Question: I want to arrange blocks of equal sizes into a rectangular area like follows

So the input should be number of blocks and the output should be (n1, n2, n3...) where n1 is the number of blocks in row 1 and so on....
For example for the above image out will be (2,3,2) for input 7.
Is there some library to achieve this ? The constraint i want is to arrange in lowest number of rows with each row of same width. also I want is no rows should contain more than 4 image.
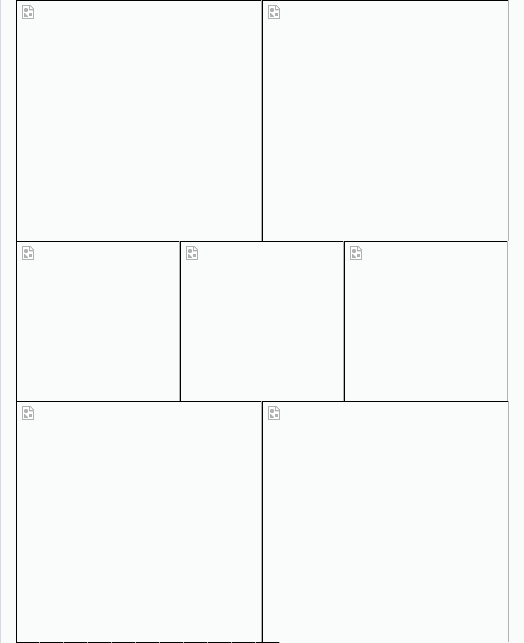
Answer: With the information provided, this is going to be a custom job. For example if I was just given the 7 blocks that you mention I could end up with (2,3,2) like you did or (2,2,3) or (3,2,2) or (4,2,1), etc.
To put together a mathematically well formed solution you are going to have to constrain it more. e.g. no more than x rows, rows are added in the following order, new rows can / cannot be inserted between existing rows etc.
writing that kind of algorithm from scratch is doable, but you need to constrain the possibilities more to have it work as you described.